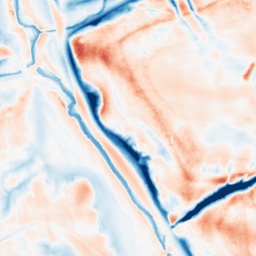
Category: trend_removal
Decomposition family: local_polynomial
Decomposition parameters: window_size: 31
degree: 1
Upsampling method: bilinear
Upsampling parameters: scale: 2
Upsampling scale: 2